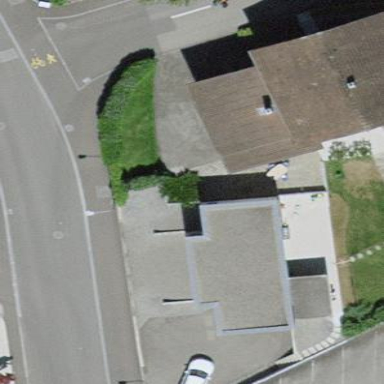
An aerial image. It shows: Detached building.